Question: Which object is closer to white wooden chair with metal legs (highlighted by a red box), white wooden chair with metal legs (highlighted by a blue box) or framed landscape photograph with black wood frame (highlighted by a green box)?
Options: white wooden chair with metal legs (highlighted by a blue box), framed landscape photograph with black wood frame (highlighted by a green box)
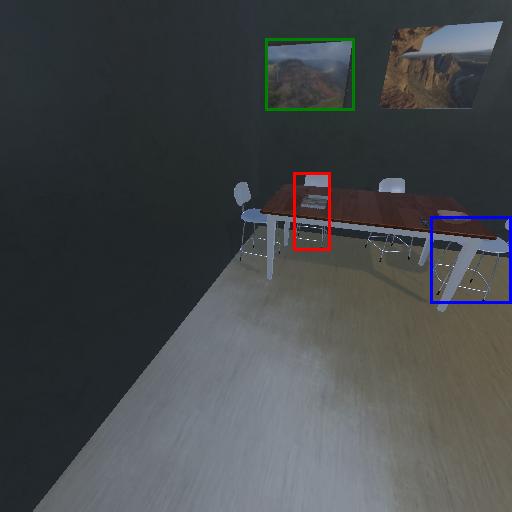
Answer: white wooden chair with metal legs (highlighted by a blue box)